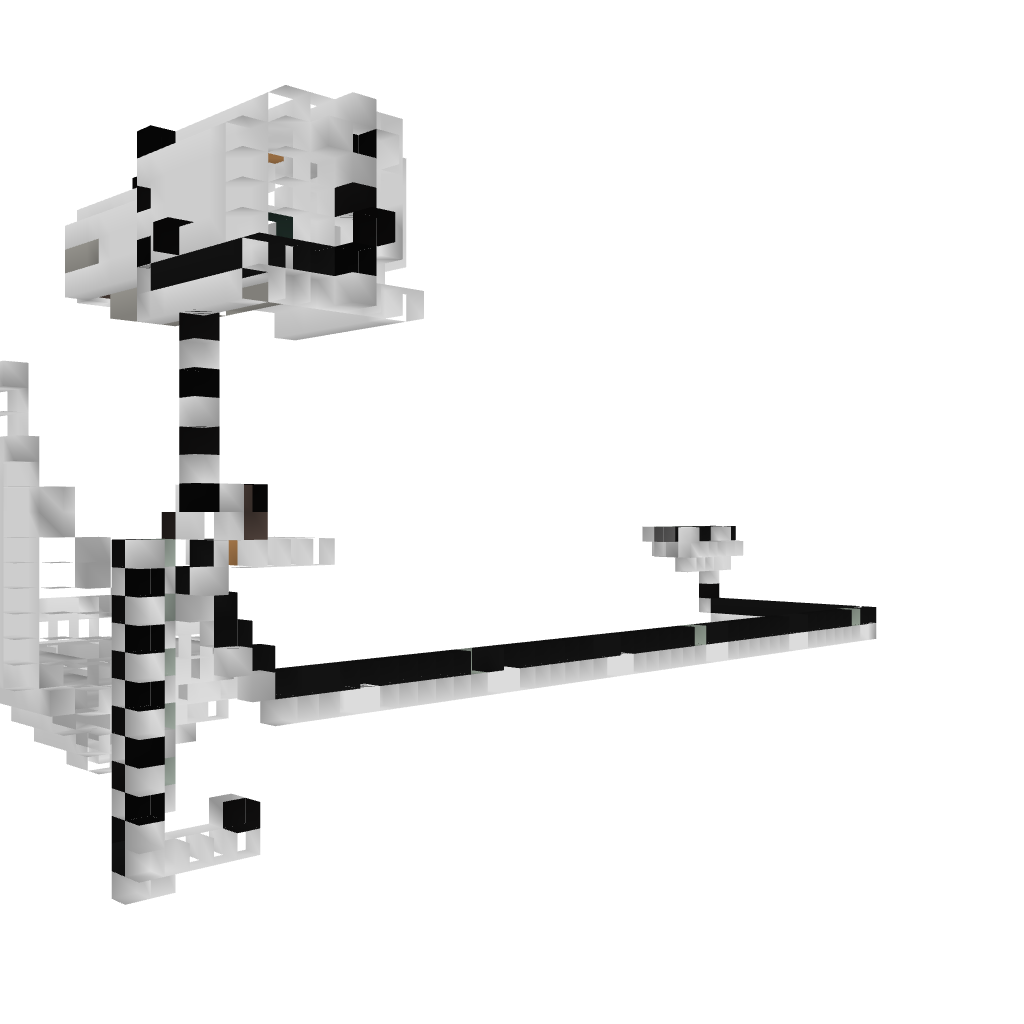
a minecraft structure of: TNT Mob Trap-Death Bowl